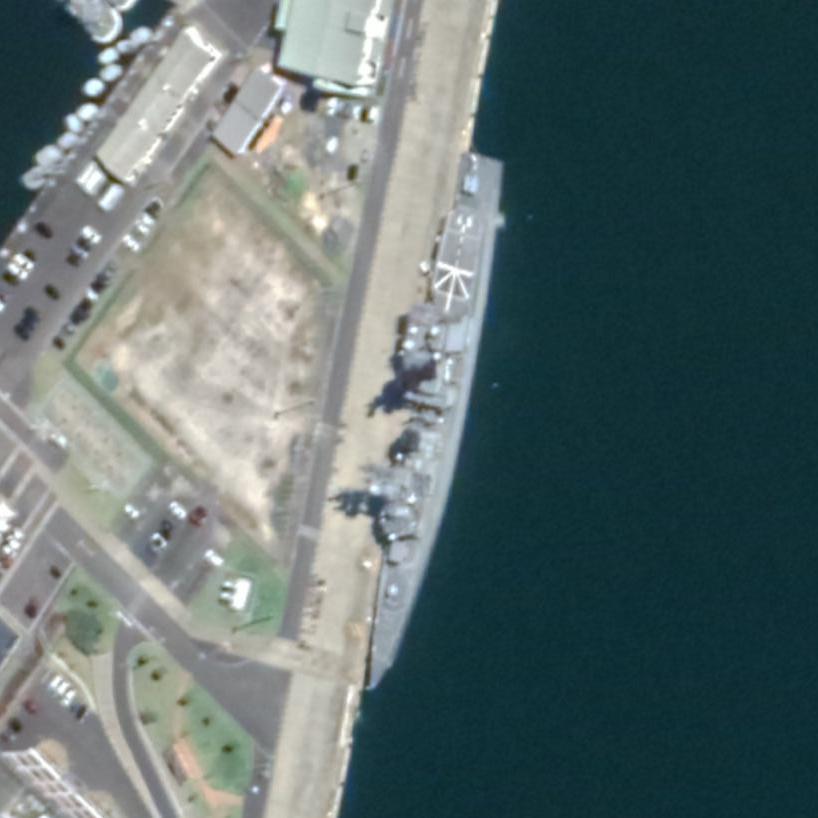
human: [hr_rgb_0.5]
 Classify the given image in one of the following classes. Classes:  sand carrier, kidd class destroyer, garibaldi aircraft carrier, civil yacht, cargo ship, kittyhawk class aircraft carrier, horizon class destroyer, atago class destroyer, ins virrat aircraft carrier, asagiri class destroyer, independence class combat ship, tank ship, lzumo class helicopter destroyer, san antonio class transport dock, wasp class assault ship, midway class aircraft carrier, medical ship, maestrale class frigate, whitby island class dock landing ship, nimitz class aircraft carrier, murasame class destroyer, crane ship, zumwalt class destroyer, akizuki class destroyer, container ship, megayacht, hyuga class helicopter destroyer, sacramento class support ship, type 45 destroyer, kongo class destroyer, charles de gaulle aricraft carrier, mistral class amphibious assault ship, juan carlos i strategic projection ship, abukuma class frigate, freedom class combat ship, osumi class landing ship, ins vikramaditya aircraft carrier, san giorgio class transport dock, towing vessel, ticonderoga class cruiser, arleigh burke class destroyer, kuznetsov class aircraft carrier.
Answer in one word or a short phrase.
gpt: Asagiri class destroyer